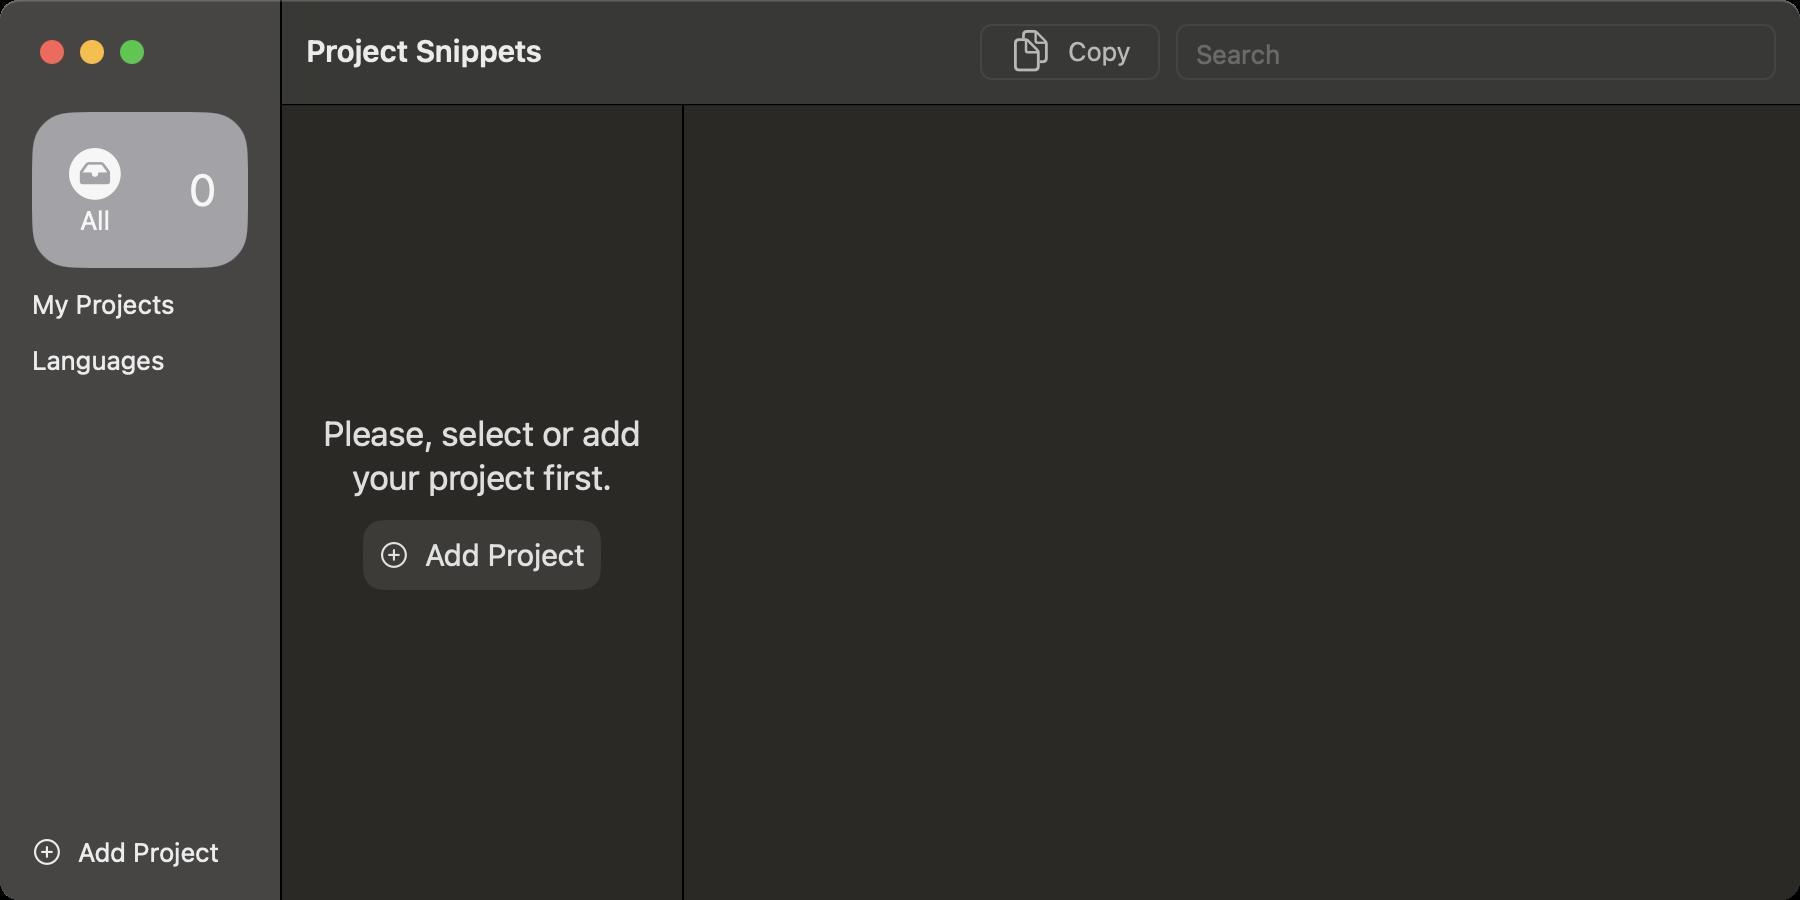
Accessibility tree:
{"name": "Project_Snippets", "role": "AXWindow", "description": null, "role_description": "standard window", "value": null, "position": "414.00;310.00", "size": "900;450", "children": [{"name": null, "role": "AXGroup", "description": null, "role_description": "group", "value": null, "position": "0.00;0.00", "size": "900;450", "children": [{"name": null, "role": "AXSplitGroup", "description": null, "role_description": "split group", "value": null, "position": "0.00;0.00", "size": "900;450", "children": [{"name": null, "role": "AXGroup", "description": null, "role_description": "group", "value": null, "position": "0.00;0.00", "size": "140;450", "children": [{"name": null, "role": "AXScrollArea", "description": null, "role_description": "scroll area", "value": null, "position": "0.00;52.00", "size": "140;342", "children": [{"name": null, "role": "AXOutline", "description": "Sidebar", "role_description": "outline", "value": null, "position": "0.00;52.00", "size": "140;342", "children": [{"name": null, "role": "AXRow", "description": null, "role_description": "outline row", "value": null, "position": "0.00;52.00", "size": "140;86", "children": [{"name": null, "role": "AXCell", "description": null, "role_description": "cell", "value": null, "position": "10.00;52.00", "size": "120;86", "children": [{"name": null, "role": "AXButton", "description": "All, 0", "role_description": "button", "value": null, "position": "16.00;56.00", "size": "108;78", "children": []}]}]}, {"name": null, "role": "AXRow", "description": null, "role_description": "outline row", "value": null, "position": "0.00;138.00", "size": "140;28", "children": [{"name": null, "role": "AXCell", "description": null, "role_description": "cell", "value": null, "position": "10.00;138.00", "size": "120;28", "children": [{"name": null, "role": "AXStaticText", "description": null, "role_description": "text", "value": "My Projects", "position": "16.00;144.00", "size": "72;16", "children": []}]}]}, {"name": null, "role": "AXRow", "description": null, "role_description": "outline row", "value": null, "position": "0.00;166.00", "size": "140;28", "children": [{"name": null, "role": "AXCell", "description": null, "role_description": "cell", "value": null, "position": "10.00;166.00", "size": "120;28", "children": [{"name": null, "role": "AXStaticText", "description": null, "role_description": "text", "value": "Languages", "position": "16.00;172.00", "size": "66;16", "children": []}]}]}, {"name": null, "role": "AXColumn", "description": null, "role_description": "column", "value": null, "position": "10.00;52.00", "size": "120;342", "children": []}]}]}, {"name": null, "role": "AXButton", "description": "Add Project", "role_description": "button", "value": null, "position": "17.00;418.00", "size": "93;16", "children": []}]}, {"name": null, "role": "AXSplitter", "description": null, "role_description": "splitter", "value": 140.0, "position": "140.00;52.00", "size": "1;398", "children": []}, {"name": null, "role": "AXGroup", "description": null, "role_description": "group", "value": null, "position": "141.00;0.00", "size": "200;450", "children": [{"name": null, "role": "AXStaticText", "description": null, "role_description": "text", "value": "Please, select or add your project first.", "position": "159.50;206.98", "size": "163;42", "children": []}, {"name": null, "role": "AXButton", "description": "Add Project", "role_description": "button", "value": null, "position": "181.50;260.00", "size": "119;35", "children": []}]}, {"name": null, "role": "AXSplitter", "description": null, "role_description": "splitter", "value": 200.0, "position": "341.00;52.00", "size": "1;398", "children": []}, {"name": null, "role": "AXGroup", "description": null, "role_description": "group", "value": null, "position": "342.00;0.00", "size": "558;450", "children": []}]}]}, {"name": null, "role": "AXToolbar", "description": null, "role_description": "toolbar", "value": null, "position": "0.00;0.00", "size": "900;52", "children": [{"name": null, "role": "AXButton", "description": "Copy", "role_description": "button", "value": null, "position": "486.00;0.00", "size": "98;52", "children": [{"name": null, "role": "AXButton", "description": "Copy", "role_description": "button", "value": null, "position": "495.00;14.00", "size": "80;24", "children": []}]}, {"name": null, "role": "AXGroup", "description": null, "role_description": "group", "value": null, "position": "584.00;0.00", "size": "308;52", "children": [{"name": null, "role": "AXTextField", "description": null, "role_description": "text field", "value": "", "position": "588.00;12.00", "size": "300;28", "children": []}]}]}, {"name": null, "role": "AXButton", "description": null, "role_description": "close button", "value": null, "position": "19.00;18.00", "size": "14;16", "children": []}, {"name": null, "role": "AXButton", "description": null, "role_description": "full screen button", "value": null, "position": "59.00;18.00", "size": "14;16", "children": [{"name": null, "role": "AXGroup", "description": null, "role_description": "group", "value": null, "position": "59.00;18.00", "size": "14;16", "children": []}]}, {"name": null, "role": "AXButton", "description": null, "role_description": "minimize button", "value": null, "position": "39.00;18.00", "size": "14;16", "children": []}, {"name": null, "role": "AXStaticText", "description": null, "role_description": "text", "value": "Project Snippets", "position": "149.00;0.00", "size": "337;52", "children": []}]}